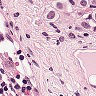
Metastatic tissue present: yes